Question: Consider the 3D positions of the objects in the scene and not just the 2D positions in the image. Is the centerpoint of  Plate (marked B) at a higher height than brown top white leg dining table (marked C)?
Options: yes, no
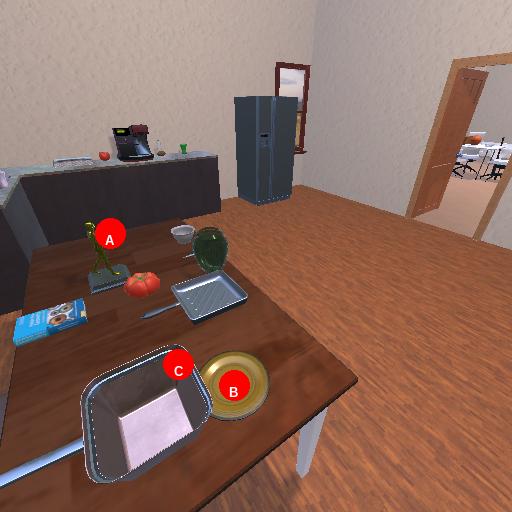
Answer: yes